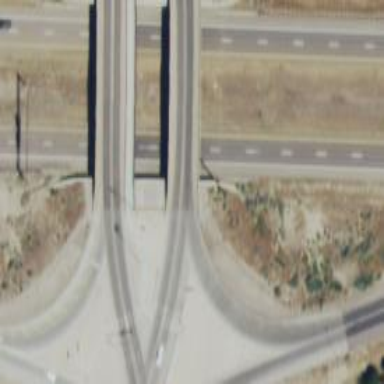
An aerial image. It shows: Primary highway on viaduct.